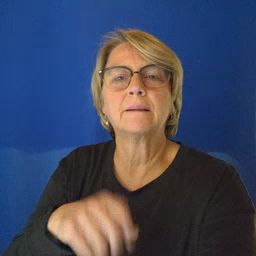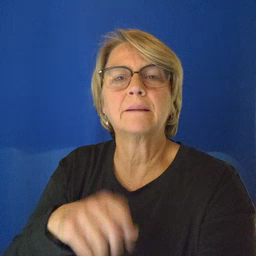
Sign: yes